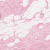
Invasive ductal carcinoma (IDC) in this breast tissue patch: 0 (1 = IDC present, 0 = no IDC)